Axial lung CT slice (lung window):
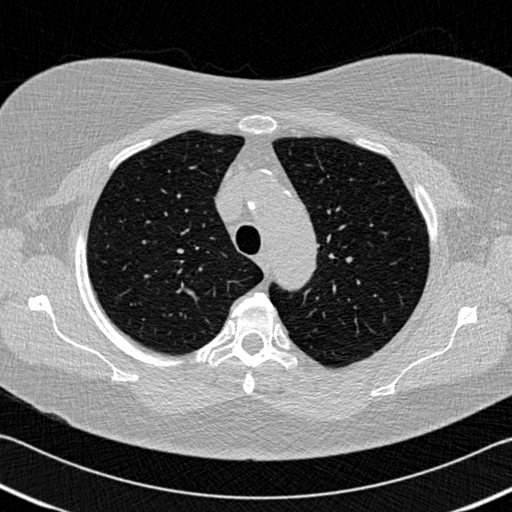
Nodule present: no